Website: bh-photo
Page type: cart
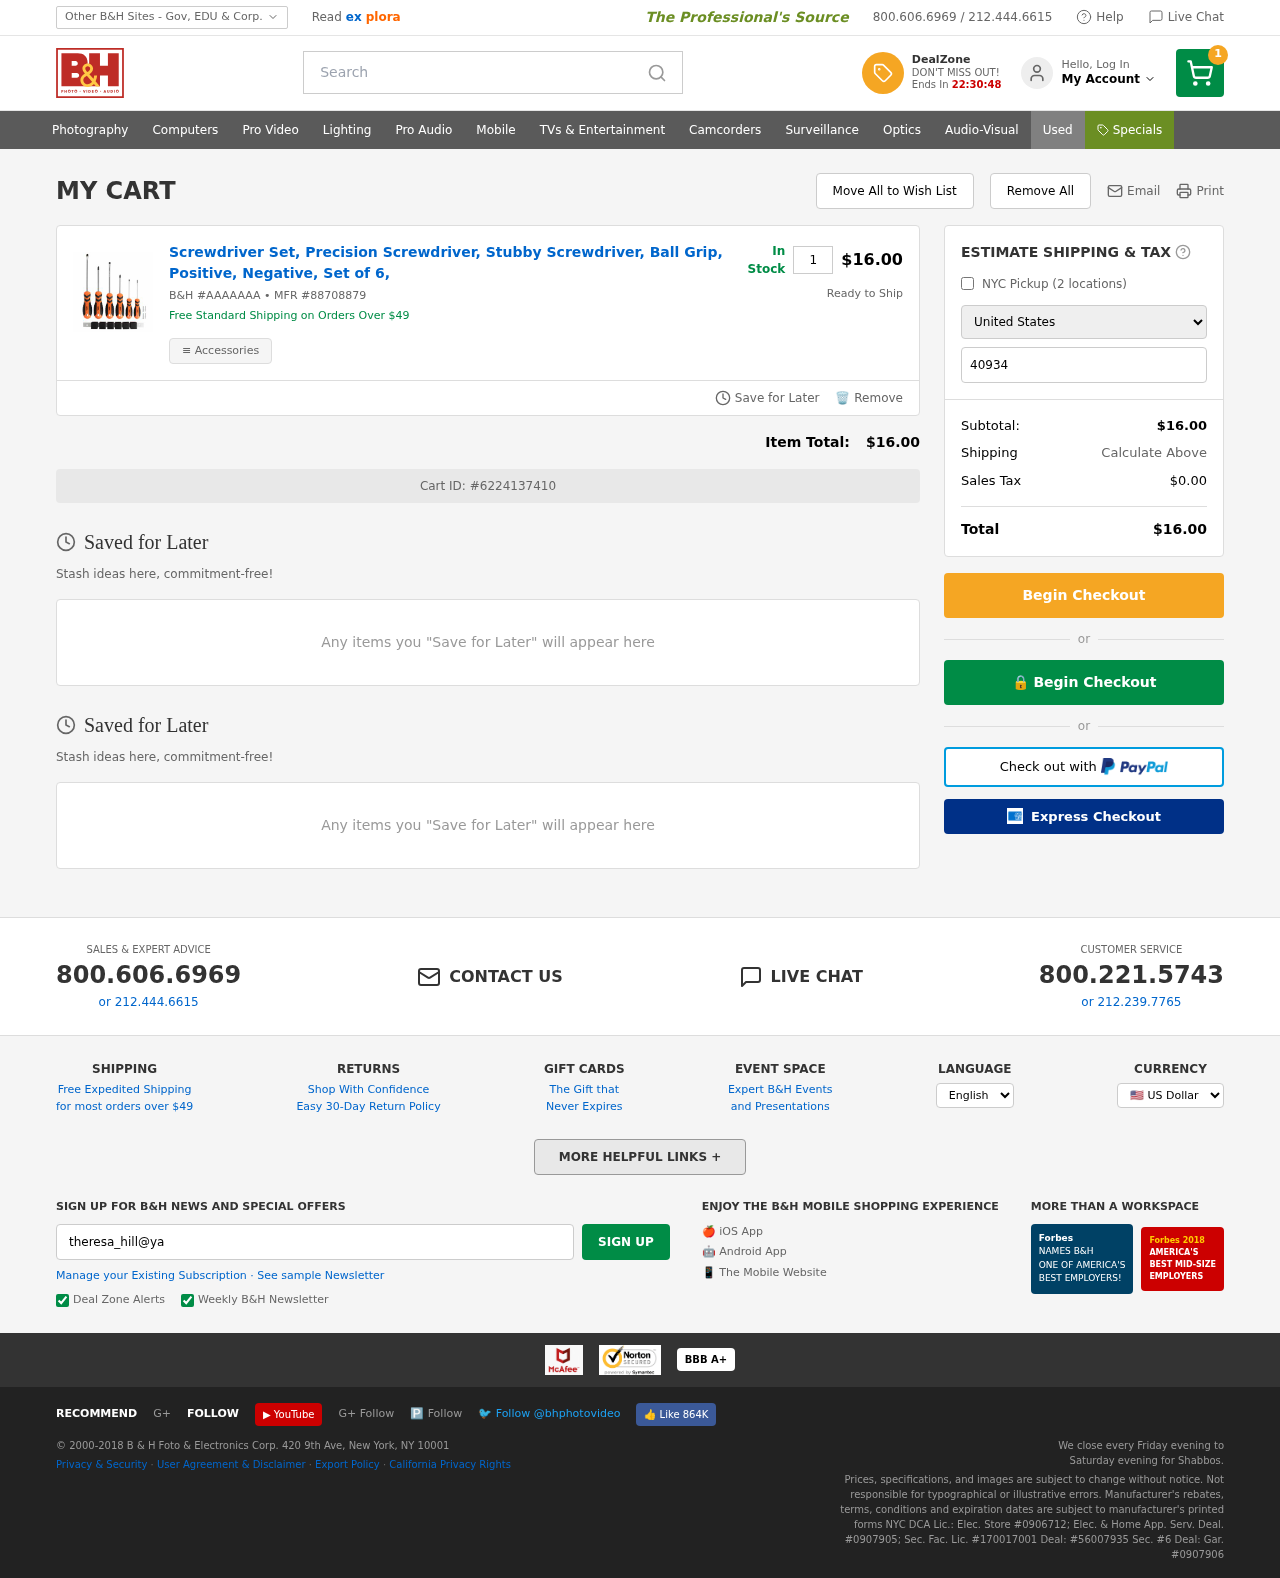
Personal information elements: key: PII_COUNTRY
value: United States
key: PII_EMAIL
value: theresa_hill@yahoo.com
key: PII_POSTCODE
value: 40934
Product elements: key: PRODUCT1_NAME
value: Screwdriver Set, Precision Screwdriver, Stubby Screwdriver, Ball Grip, Positive, Negative, Set of 6,
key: PRODUCT1_QUANTITY
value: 1
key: PRODUCT1_SKU
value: AAAAAAA
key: PRODUCT1_MFR
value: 88708879
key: PRODUCT1_SUBTOTAL
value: $16.00
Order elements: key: ORDER_NUM_ITEMS
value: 1
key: ORDER_SUBTOTAL
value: $16.00
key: ORDER_ID
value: #6224137410
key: ORDER_TAX
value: $0.00
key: ORDER_TOTAL
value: $16.00
Search elements: key: HEADER_SEARCH
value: Search